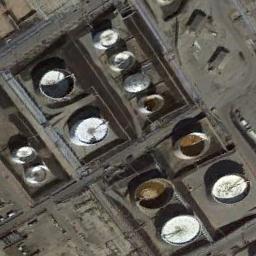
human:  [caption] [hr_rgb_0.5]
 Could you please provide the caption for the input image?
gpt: There are many storage tanks of different sizes .

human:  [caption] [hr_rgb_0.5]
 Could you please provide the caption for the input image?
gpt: There are many neatly arranged storage tanks and many pipelines in the factory .

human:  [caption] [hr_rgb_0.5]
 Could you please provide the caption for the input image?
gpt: There are many storage tanks on the bare land .

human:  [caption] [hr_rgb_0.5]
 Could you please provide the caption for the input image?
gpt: Here are four black storage tanks of the same size .

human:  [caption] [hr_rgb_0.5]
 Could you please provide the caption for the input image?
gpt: There are some storage tanks of different sizes .